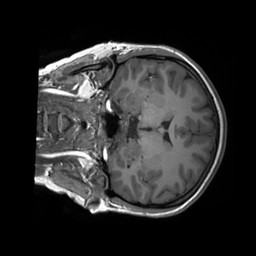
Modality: T1w
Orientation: coronal
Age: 21
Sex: female
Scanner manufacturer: siemens
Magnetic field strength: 3 T
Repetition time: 1.8 s
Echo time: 0.00232 s